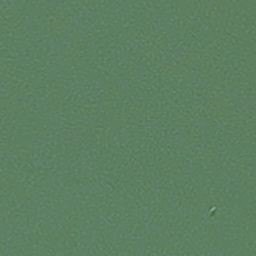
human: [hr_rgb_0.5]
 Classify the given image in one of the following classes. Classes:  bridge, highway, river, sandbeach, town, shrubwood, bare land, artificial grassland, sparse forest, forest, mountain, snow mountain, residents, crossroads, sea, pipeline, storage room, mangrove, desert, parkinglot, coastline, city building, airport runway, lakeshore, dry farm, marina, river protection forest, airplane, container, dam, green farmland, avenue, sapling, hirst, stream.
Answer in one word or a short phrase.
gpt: sea